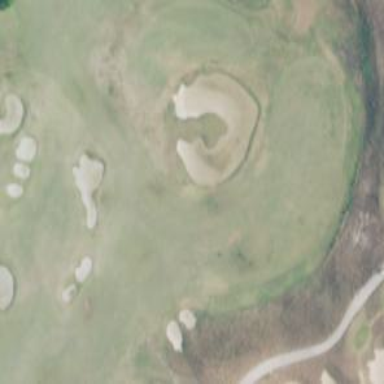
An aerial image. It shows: Grassy area designated as driving range for golf.